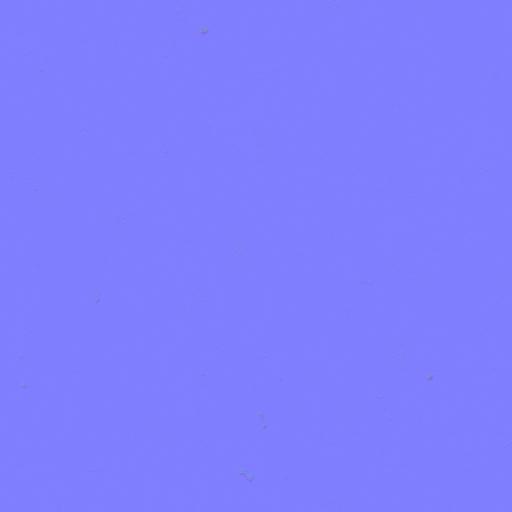
bumpy gold metal scratches silver steel